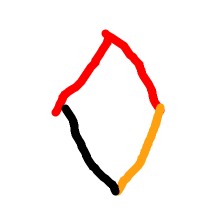
Shape: rhombus